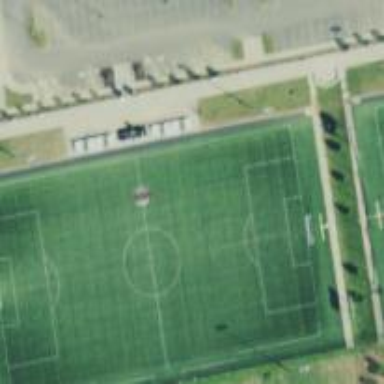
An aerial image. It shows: Soccer pitch for outdoor sports and leisure activities.